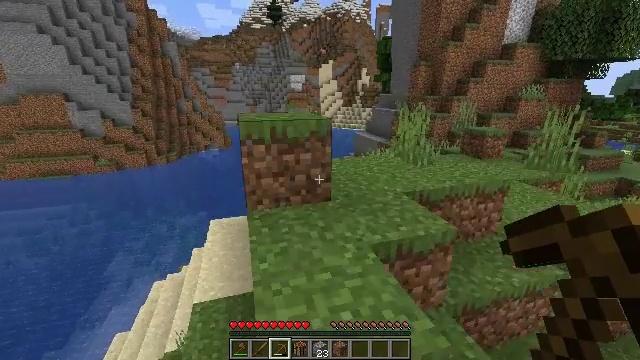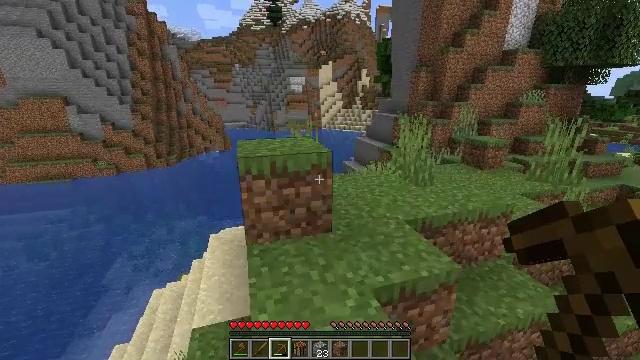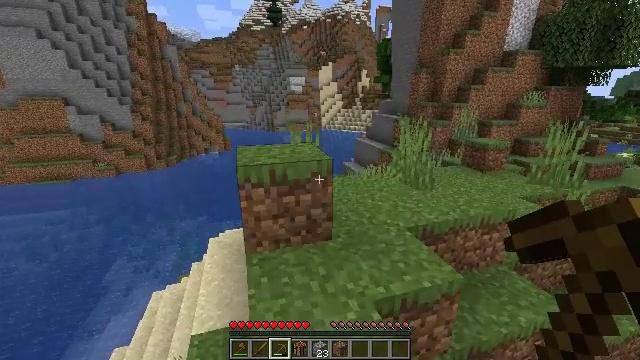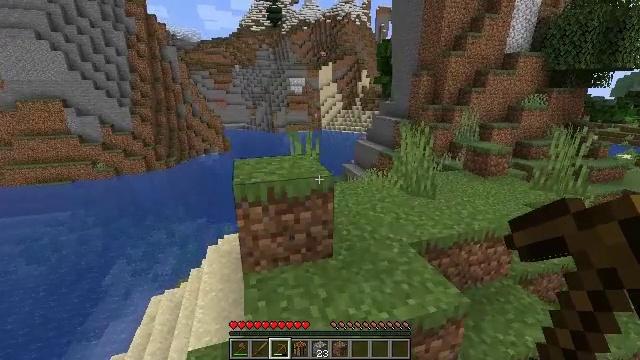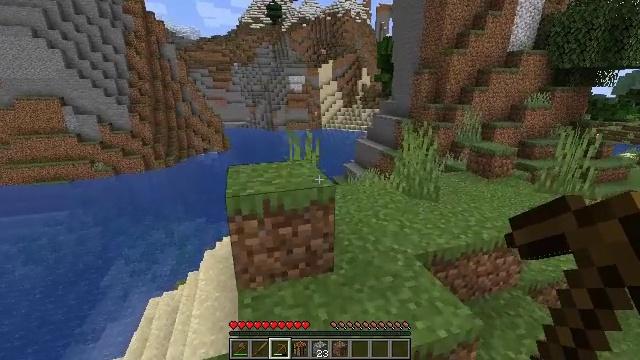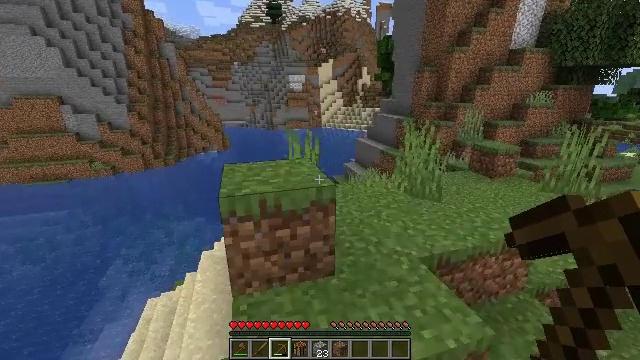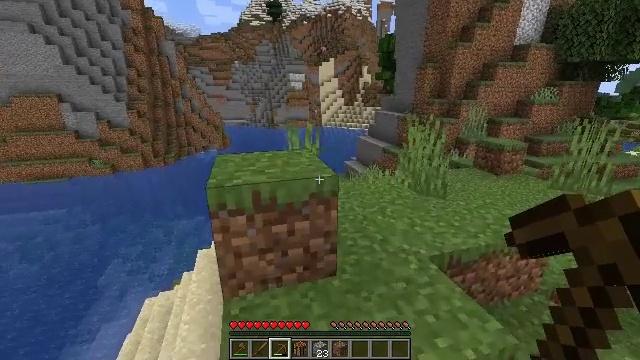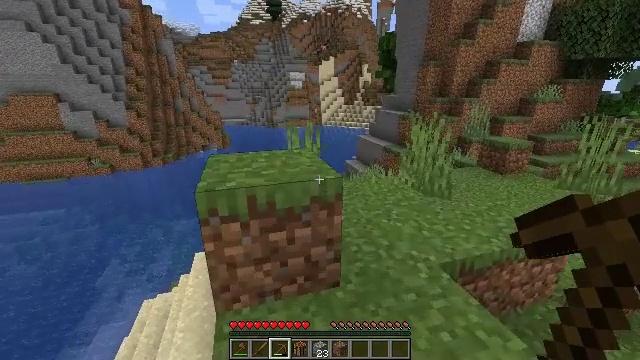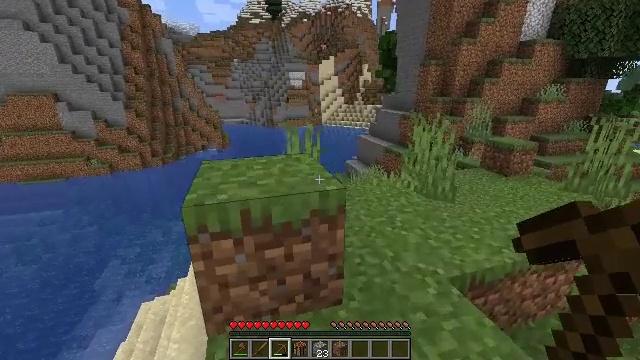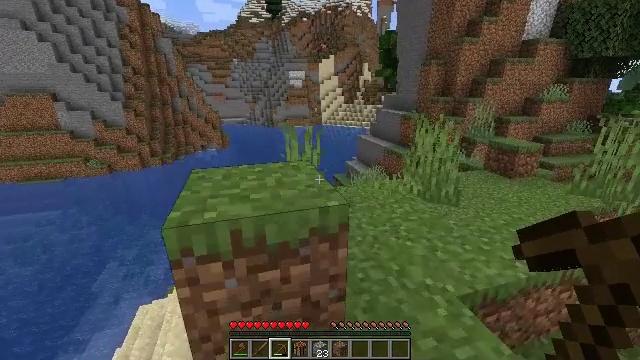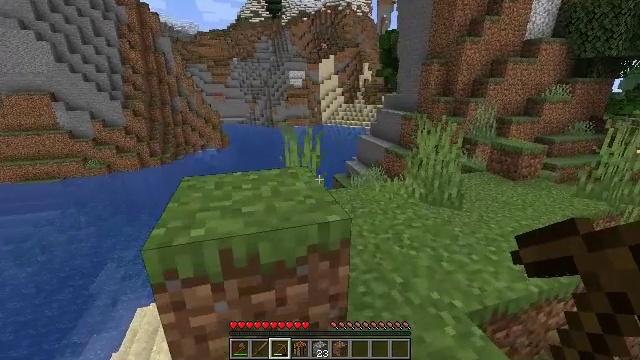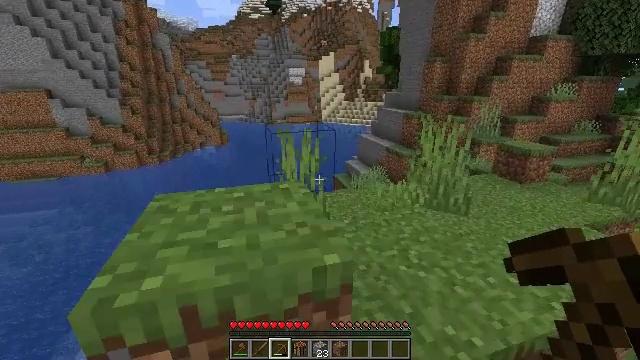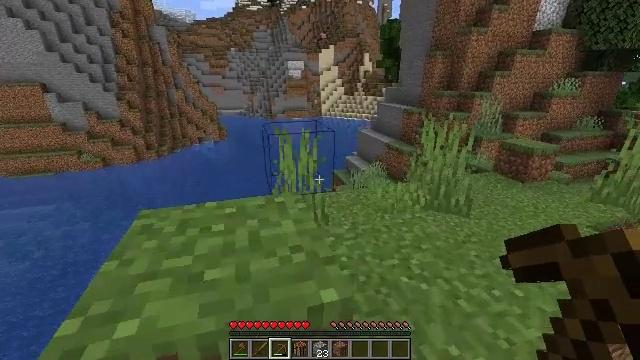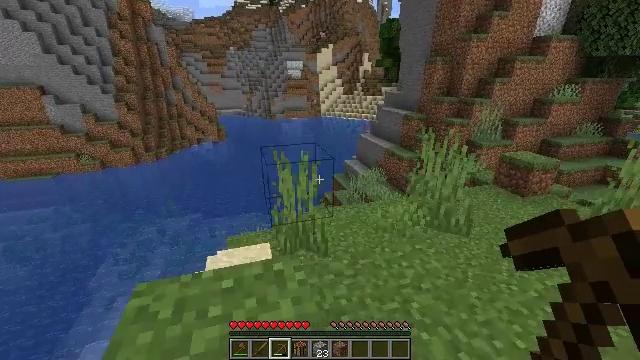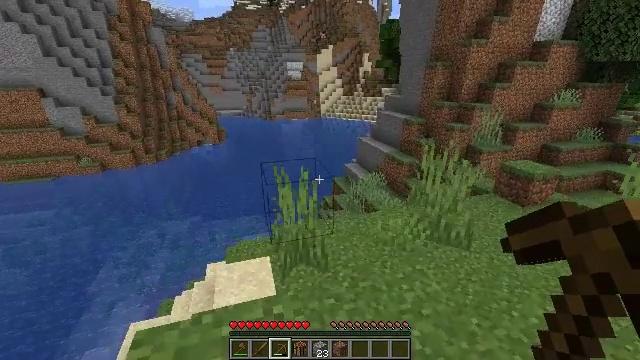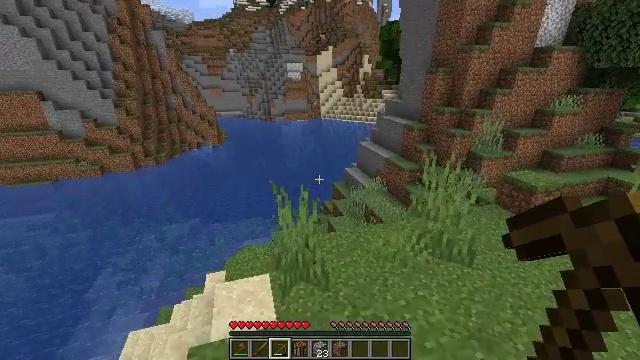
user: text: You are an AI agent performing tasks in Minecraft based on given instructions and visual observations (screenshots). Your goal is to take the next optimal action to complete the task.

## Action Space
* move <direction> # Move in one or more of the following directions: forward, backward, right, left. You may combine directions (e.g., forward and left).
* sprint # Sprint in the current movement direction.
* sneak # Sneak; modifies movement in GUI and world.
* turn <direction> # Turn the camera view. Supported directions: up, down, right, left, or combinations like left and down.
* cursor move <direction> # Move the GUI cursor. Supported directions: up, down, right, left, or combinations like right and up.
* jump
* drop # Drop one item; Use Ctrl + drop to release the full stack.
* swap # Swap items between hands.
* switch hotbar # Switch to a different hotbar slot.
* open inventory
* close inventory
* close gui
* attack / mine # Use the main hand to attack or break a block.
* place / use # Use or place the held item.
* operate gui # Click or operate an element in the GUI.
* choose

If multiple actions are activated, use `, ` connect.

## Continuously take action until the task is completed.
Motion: motion action
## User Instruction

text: Clear away tall grass.
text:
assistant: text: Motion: move forward, jump
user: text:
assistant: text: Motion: move forward, jump
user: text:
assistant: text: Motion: move forward, jump
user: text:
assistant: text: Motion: move forward, jump
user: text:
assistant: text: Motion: move forward, jump
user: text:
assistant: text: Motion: move forward
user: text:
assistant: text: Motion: move forward
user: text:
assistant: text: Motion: move forward
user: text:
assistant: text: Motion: move forward
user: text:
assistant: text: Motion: move forward
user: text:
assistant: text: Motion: move forward
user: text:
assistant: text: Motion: move forward, turn down, jump
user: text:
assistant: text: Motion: move forward, jump
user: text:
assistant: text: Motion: move forward, jump
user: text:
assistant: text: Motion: move forward, jump
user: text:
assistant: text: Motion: move forward
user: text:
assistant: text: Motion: move forward
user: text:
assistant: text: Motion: move forward, turn right and up
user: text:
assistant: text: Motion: move forward, turn up
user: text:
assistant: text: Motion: turn up
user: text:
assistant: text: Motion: turn up
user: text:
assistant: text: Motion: no_op
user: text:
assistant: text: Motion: no_op
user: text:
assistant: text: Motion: no_op
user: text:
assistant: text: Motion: no_op
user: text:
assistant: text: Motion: no_op
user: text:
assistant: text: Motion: no_op
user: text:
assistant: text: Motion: no_op
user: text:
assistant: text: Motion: no_op
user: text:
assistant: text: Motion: no_op